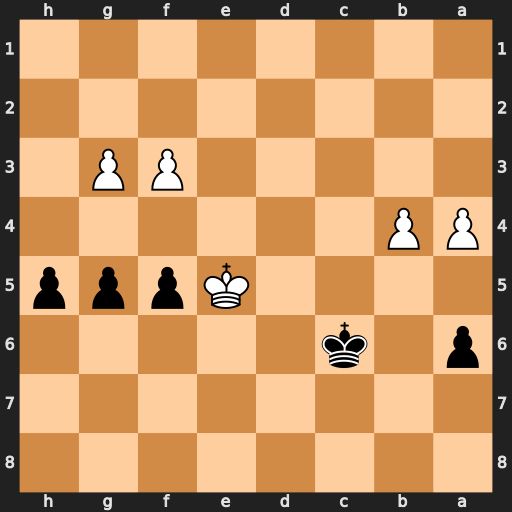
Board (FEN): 8/8/p1k5/4Kppp/PP6/5PP1/8/8
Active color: b
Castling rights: -
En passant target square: -
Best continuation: h4 gxh4 gxh4 Kf4 Kd5